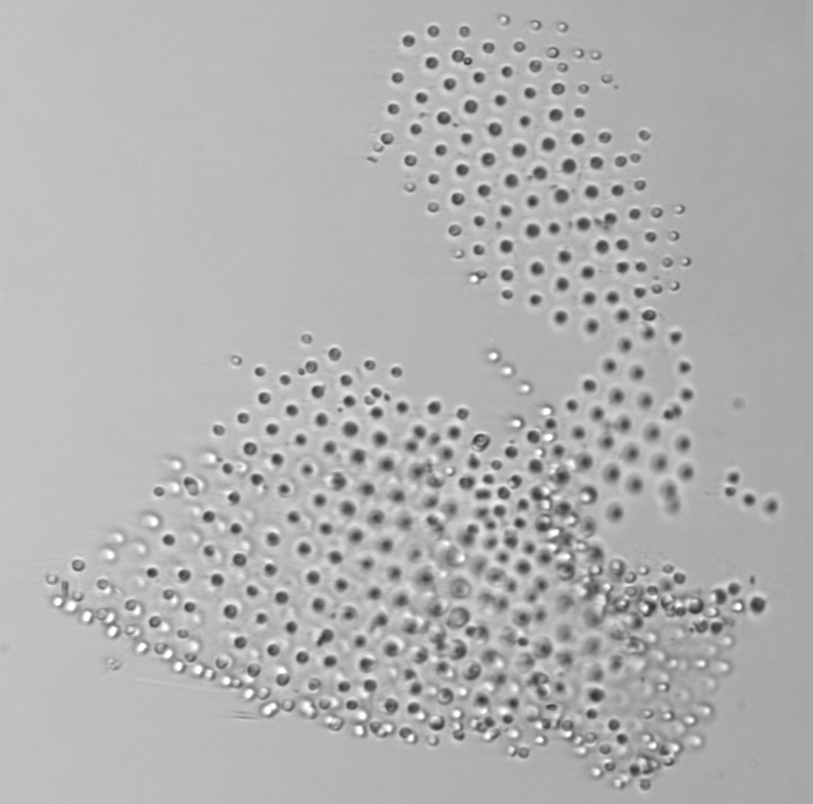
Label: Parvicorbicula_socialis